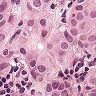
Metastatic tissue present: yes